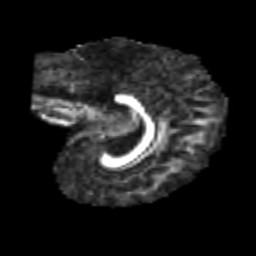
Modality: FA
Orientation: sagittal
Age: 5
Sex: female
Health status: healthy